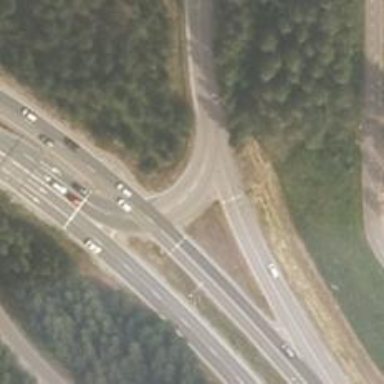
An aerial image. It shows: Asphalt trunk link road.